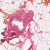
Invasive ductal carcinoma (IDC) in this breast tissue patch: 0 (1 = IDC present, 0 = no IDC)